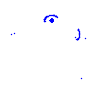
Particle: proton